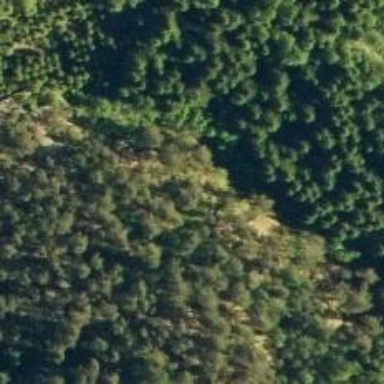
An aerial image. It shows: Natural cliff.